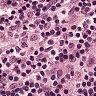
Metastatic tissue present: no